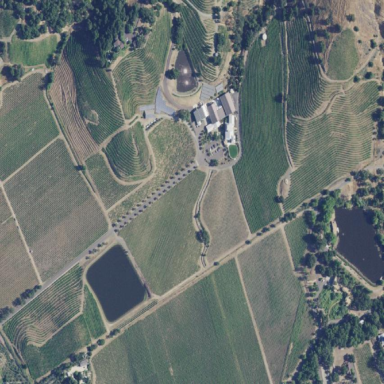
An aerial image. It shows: Vineyard growing grapes.